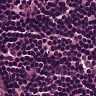
Metastatic tissue present: no